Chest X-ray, AP view. Patient: 43 years old, sex F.
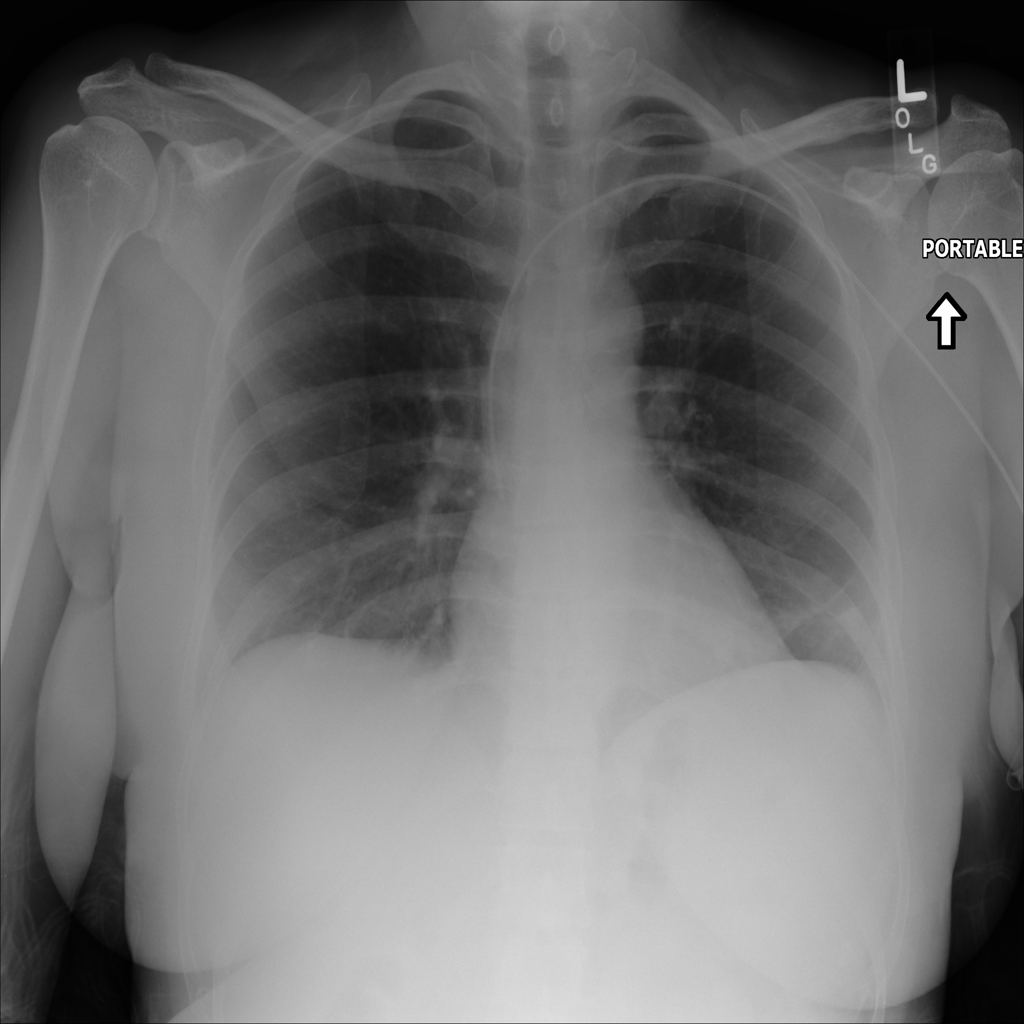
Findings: No Finding